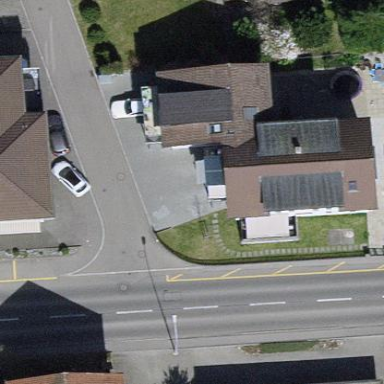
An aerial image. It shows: Building with tile roof.